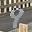
Label: 9